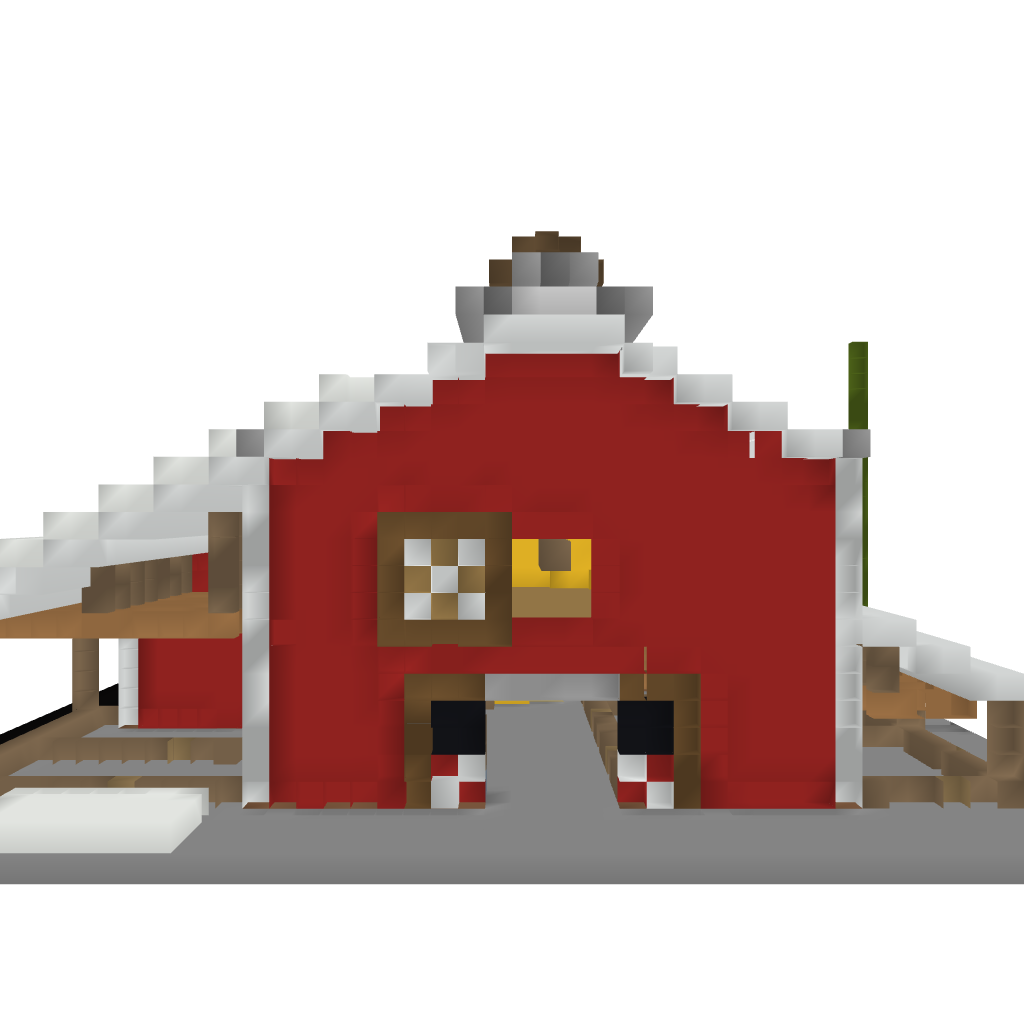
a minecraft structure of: Barn with hay loft